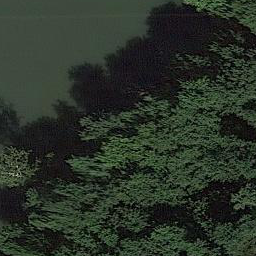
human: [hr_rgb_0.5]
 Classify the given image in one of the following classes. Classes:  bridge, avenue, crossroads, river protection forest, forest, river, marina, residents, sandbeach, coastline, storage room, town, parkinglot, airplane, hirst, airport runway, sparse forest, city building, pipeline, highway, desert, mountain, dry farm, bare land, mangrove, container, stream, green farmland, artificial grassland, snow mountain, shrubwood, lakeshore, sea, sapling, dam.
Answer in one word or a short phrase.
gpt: river protection forest